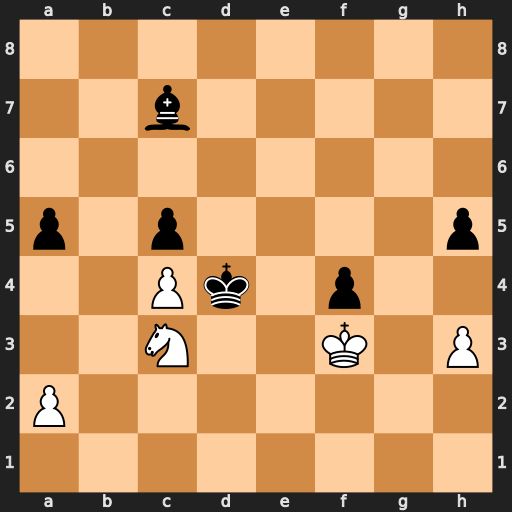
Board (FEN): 8/2b5/8/p1p4p/2Pk1p2/2N2K1P/P7/8
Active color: w
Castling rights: -
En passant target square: -
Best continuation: Nb5+ Kxc4 Nxc7 Kc3 Nd5+